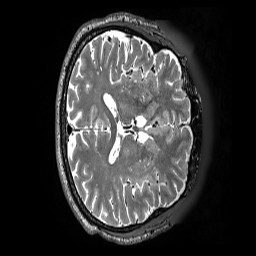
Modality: T2w
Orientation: axial
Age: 67
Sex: male